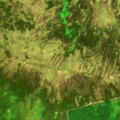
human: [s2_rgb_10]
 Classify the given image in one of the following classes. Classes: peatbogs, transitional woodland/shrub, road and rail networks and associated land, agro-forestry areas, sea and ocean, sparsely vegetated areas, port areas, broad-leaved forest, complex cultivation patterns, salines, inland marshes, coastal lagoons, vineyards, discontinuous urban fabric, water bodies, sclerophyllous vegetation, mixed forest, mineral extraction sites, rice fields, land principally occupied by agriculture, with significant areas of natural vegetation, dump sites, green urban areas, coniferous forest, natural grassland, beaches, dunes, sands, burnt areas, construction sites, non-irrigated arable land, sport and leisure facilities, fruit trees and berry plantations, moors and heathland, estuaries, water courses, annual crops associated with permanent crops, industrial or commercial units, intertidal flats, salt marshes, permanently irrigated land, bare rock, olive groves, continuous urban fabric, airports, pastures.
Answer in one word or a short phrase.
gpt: coniferous forest, moors and heathland, peatbogs